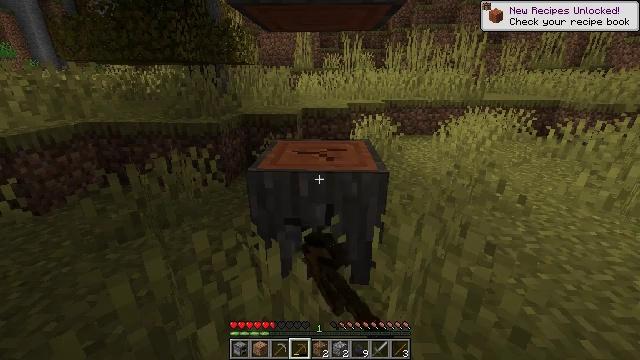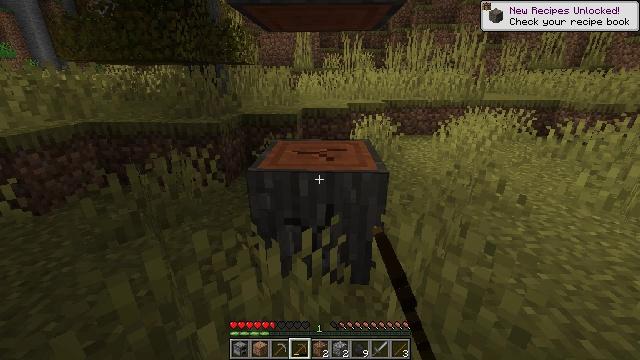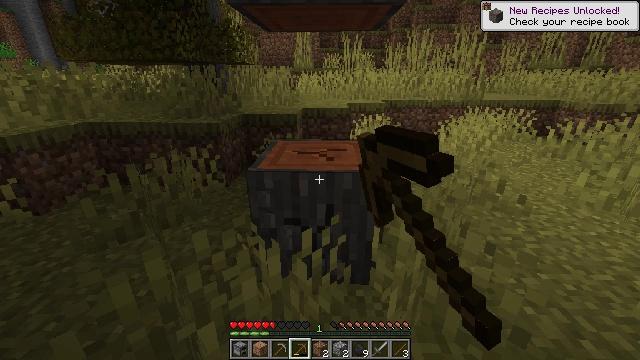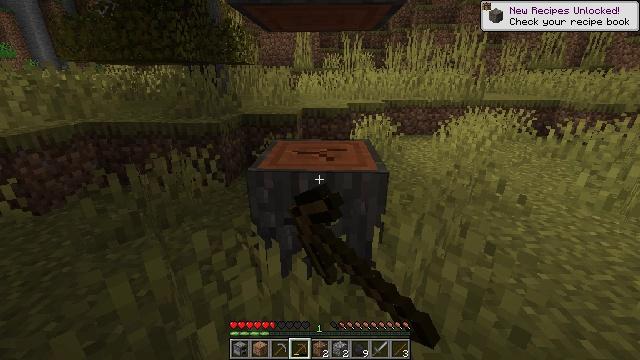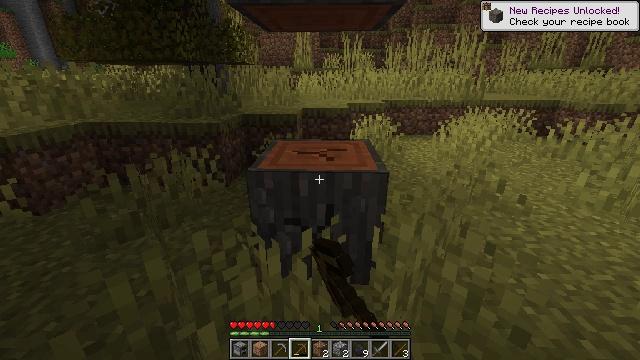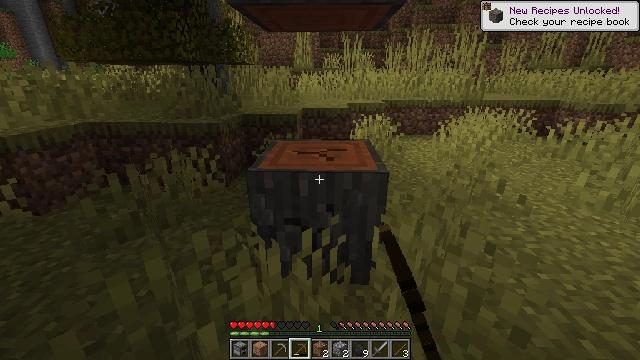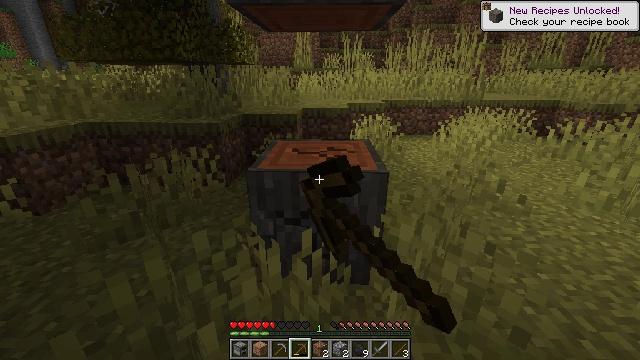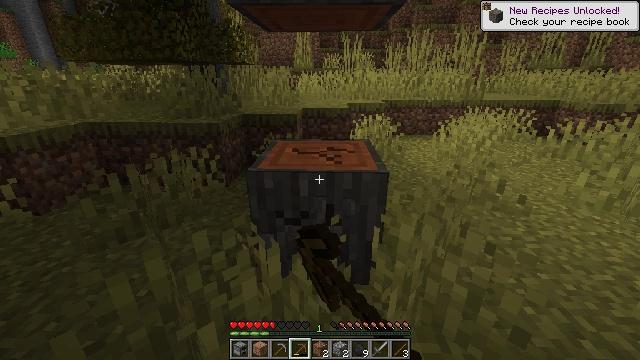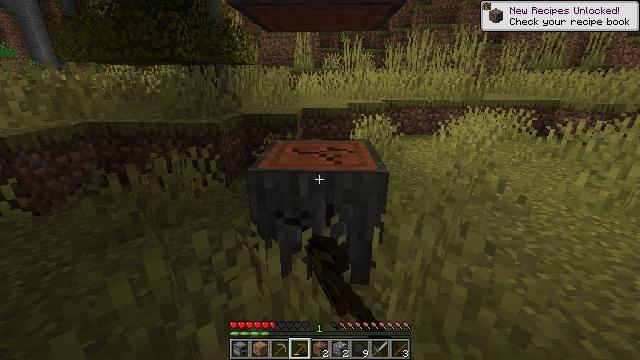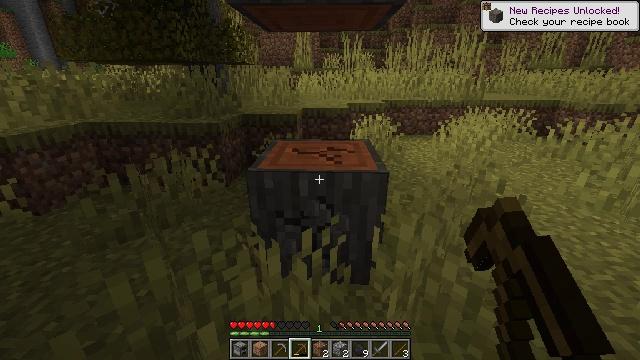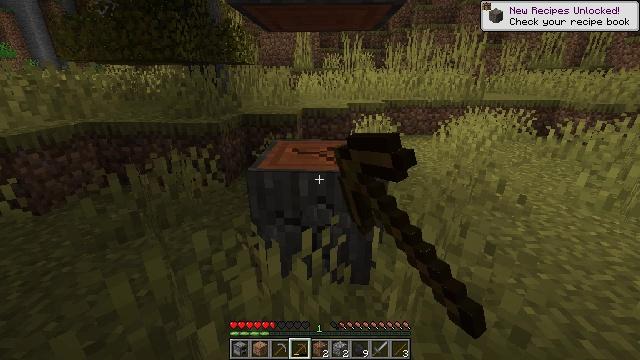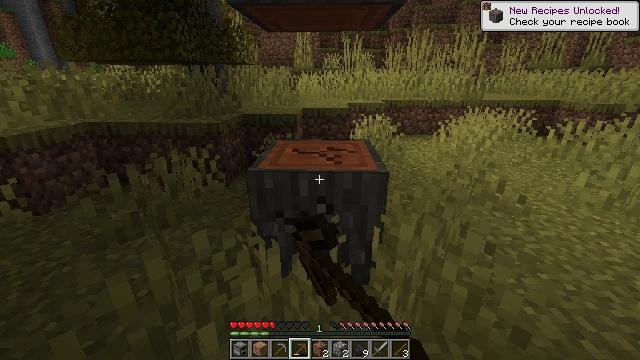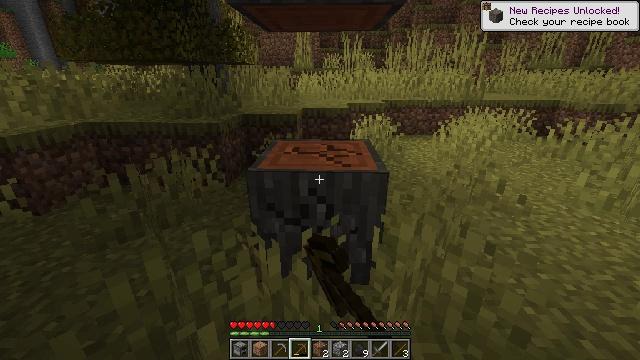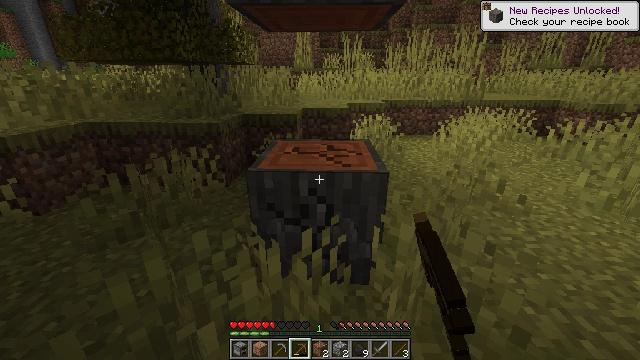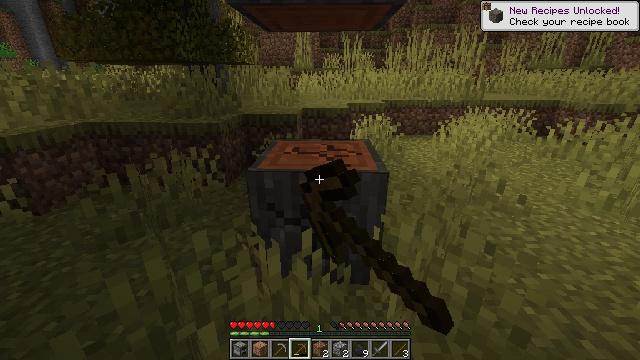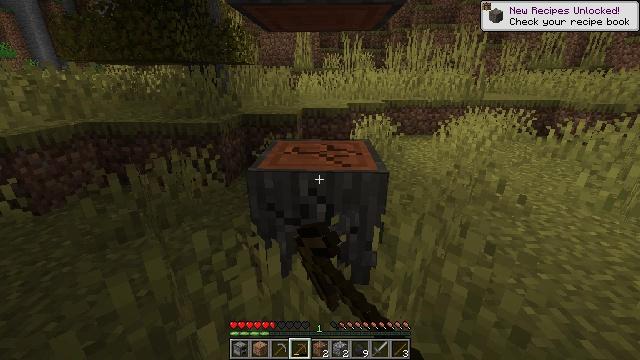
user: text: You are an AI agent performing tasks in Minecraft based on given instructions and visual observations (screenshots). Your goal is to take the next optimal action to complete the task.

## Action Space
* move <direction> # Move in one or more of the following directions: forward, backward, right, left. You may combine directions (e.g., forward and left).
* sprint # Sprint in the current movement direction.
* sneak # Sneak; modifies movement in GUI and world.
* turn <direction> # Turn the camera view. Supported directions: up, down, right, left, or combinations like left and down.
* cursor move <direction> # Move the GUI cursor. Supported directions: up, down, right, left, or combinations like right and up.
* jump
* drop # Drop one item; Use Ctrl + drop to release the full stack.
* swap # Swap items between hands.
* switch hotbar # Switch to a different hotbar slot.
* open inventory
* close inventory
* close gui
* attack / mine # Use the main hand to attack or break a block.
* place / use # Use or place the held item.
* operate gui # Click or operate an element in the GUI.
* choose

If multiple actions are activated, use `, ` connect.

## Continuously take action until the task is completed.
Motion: motion action
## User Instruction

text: Gather the acacia log for building.
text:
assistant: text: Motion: attack / mine
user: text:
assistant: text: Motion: attack / mine
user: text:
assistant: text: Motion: attack / mine
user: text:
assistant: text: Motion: attack / mine
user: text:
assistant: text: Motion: attack / mine
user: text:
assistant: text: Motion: attack / mine
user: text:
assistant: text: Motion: attack / mine
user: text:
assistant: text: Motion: attack / mine
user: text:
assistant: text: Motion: attack / mine
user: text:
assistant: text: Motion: attack / mine
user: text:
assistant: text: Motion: attack / mine
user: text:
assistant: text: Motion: attack / mine
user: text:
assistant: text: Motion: attack / mine
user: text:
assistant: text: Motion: attack / mine
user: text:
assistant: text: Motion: attack / mine
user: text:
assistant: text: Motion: attack / mine
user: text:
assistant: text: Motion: attack / mine
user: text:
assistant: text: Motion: attack / mine
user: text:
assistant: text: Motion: attack / mine
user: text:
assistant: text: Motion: attack / mine
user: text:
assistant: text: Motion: attack / mine
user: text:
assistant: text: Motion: attack / mine
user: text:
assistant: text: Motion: attack / mine
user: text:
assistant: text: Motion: attack / mine
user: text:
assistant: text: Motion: attack / mine
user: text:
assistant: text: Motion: attack / mine
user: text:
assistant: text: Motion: attack / mine
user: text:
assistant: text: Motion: attack / mine
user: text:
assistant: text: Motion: attack / mine
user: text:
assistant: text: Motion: attack / mine